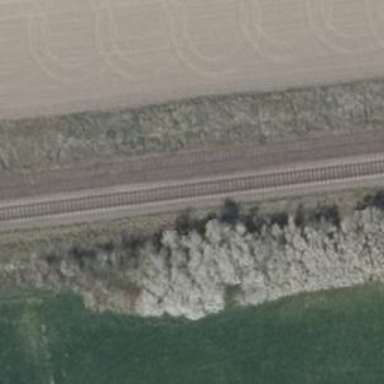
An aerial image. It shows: Railway signal.